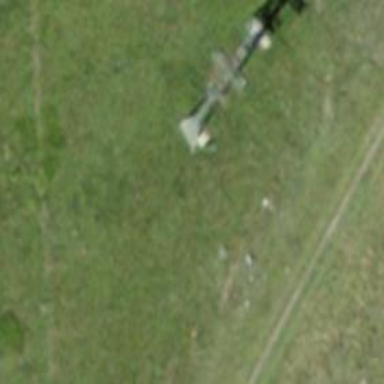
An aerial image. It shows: Pylon used for aerialway.